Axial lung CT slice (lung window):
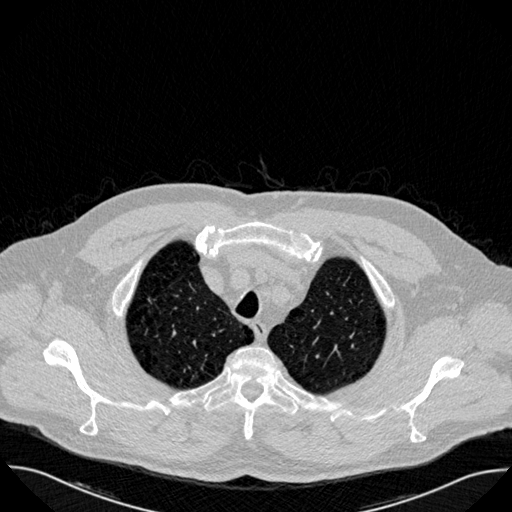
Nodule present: no